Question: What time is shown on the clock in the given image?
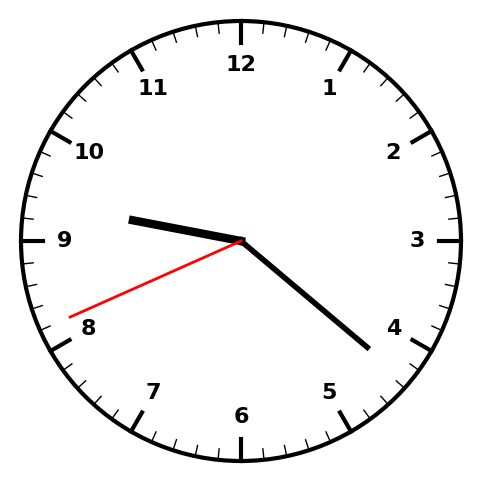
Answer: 09:21:41